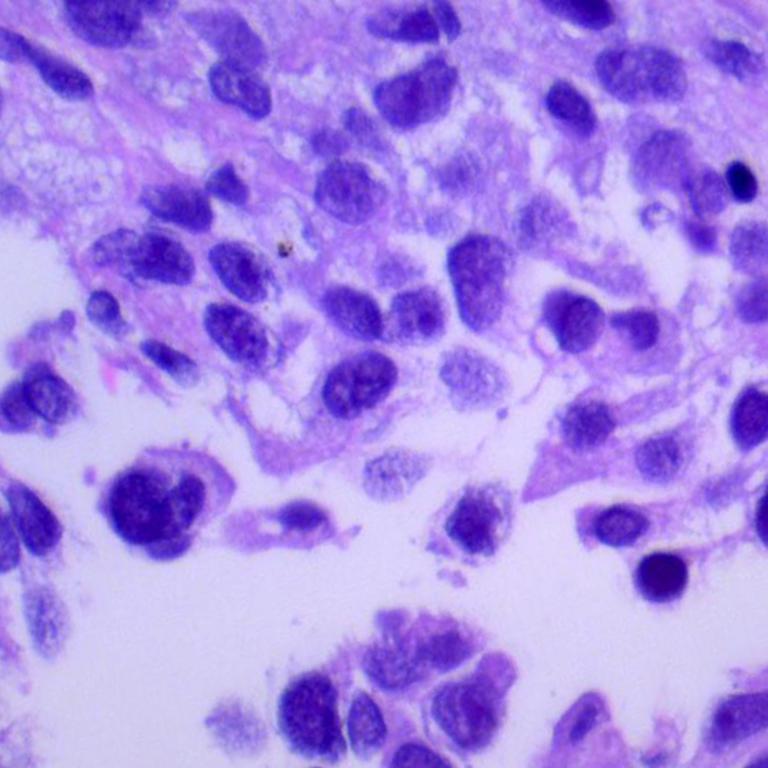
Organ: lung
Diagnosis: adenocarcinomas